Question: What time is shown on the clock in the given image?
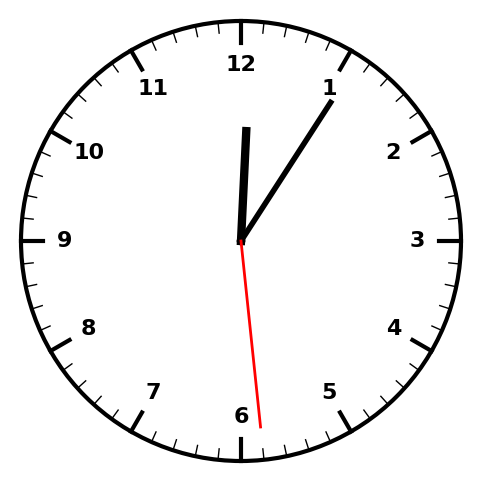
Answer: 12:05:29